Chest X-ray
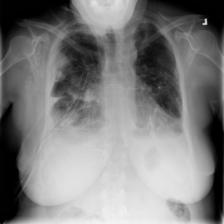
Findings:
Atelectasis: negative
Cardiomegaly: negative
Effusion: negative
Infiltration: negative
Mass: negative
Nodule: negative
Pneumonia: negative
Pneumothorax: negative
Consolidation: negative
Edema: negative
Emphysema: negative
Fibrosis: negative
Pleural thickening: negative
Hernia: negative